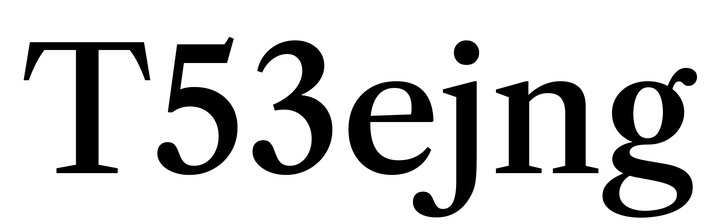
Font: LibreCaslonText_Medium